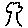
Label: tree